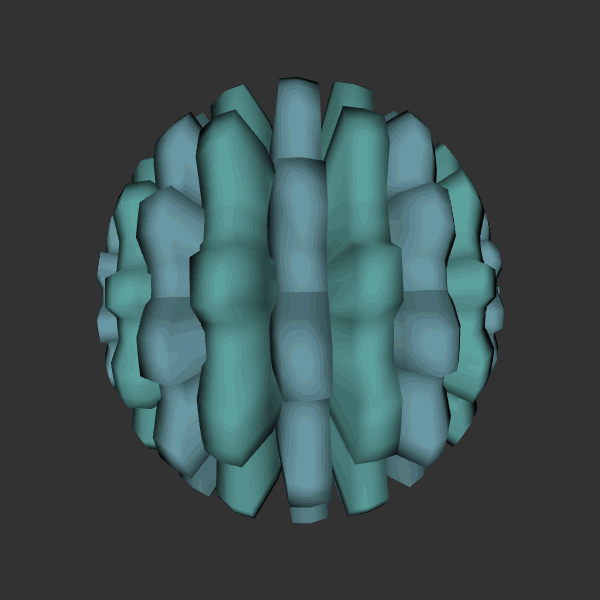
Background: dark